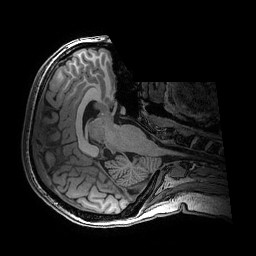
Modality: T1w
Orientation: axial
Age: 28
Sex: female
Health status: healthy